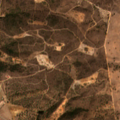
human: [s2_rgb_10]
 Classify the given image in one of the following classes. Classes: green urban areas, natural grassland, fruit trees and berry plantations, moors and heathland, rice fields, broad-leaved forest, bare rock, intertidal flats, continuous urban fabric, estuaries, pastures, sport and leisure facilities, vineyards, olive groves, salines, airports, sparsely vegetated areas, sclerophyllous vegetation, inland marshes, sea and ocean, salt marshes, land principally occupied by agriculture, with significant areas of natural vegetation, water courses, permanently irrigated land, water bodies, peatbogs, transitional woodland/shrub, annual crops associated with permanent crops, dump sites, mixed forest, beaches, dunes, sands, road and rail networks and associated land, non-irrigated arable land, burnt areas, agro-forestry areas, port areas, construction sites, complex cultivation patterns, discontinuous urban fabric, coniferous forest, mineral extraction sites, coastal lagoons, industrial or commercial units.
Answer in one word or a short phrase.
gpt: non-irrigated arable land, pastures, agro-forestry areas, transitional woodland/shrub